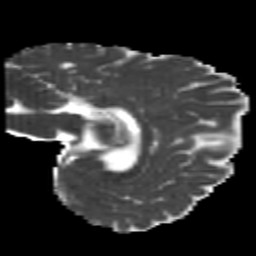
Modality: MD
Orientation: sagittal
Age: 20
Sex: female
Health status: healthy
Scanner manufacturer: philips
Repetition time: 7.386 s
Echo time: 0.08599 s